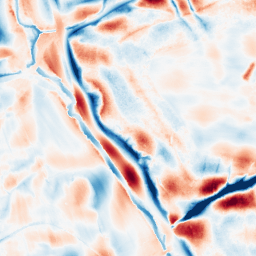
Category: wavelet
Decomposition family: wavelet_biorthogonal
Decomposition parameters: wavelet: bior3.5
level: 5
Upsampling method: quadratic
Upsampling parameters: scale: 8
Upsampling scale: 8